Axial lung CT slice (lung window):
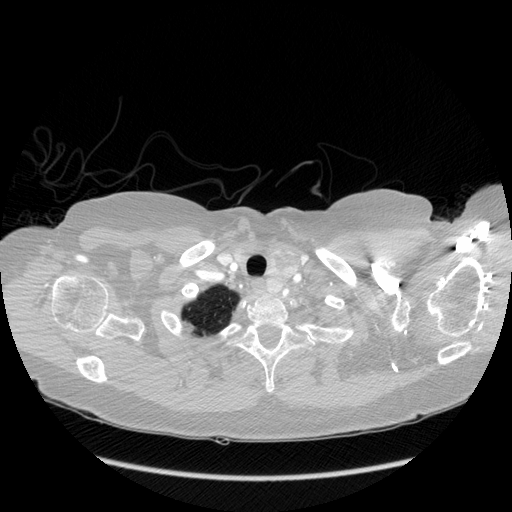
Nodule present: no